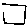
Label: square